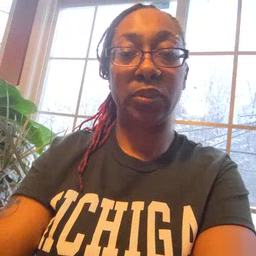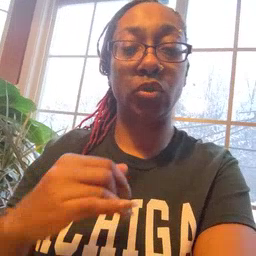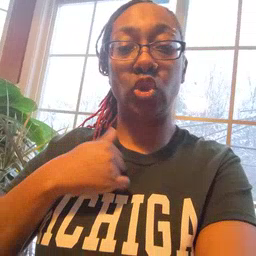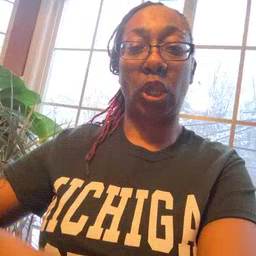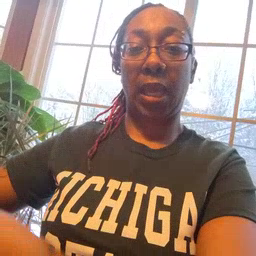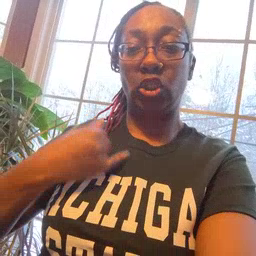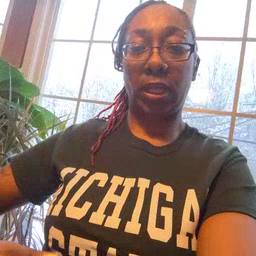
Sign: jacket